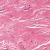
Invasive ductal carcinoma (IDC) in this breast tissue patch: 0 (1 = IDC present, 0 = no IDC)